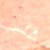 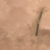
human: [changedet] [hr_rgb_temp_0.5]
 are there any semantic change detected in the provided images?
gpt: An elongated park appeared in the desert.